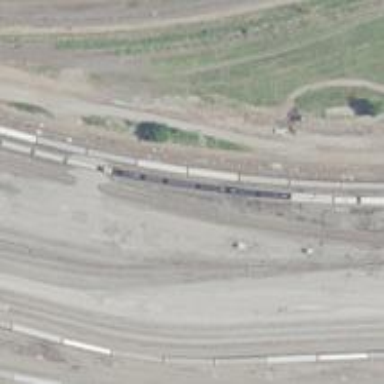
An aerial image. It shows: Railway junction.